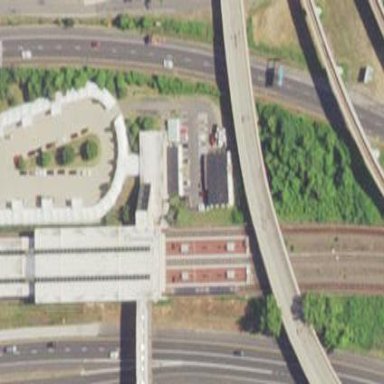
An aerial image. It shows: Train station building.